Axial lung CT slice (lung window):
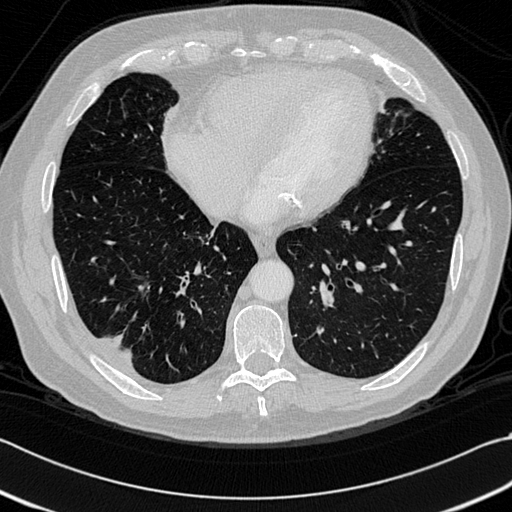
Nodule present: no